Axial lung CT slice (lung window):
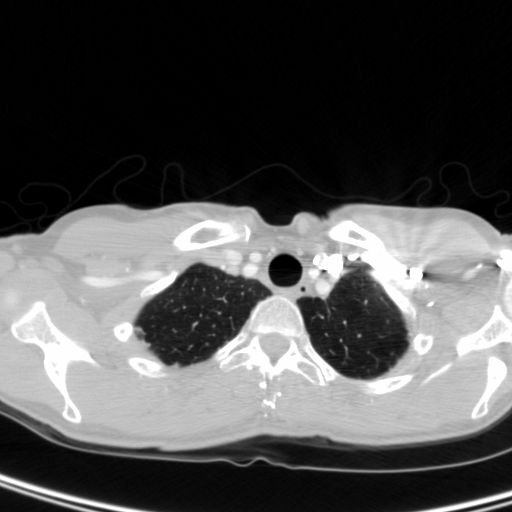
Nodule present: no